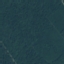
Label: Forest